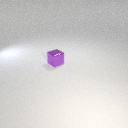
small purple metal cube